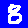
Digit: 8